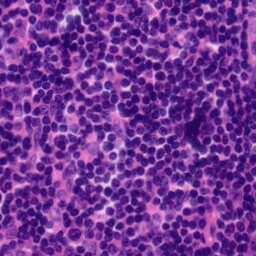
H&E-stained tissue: Tonsil